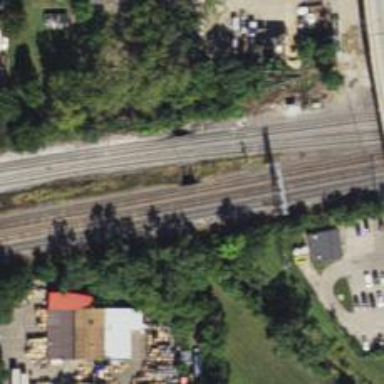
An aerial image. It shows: Railway track.